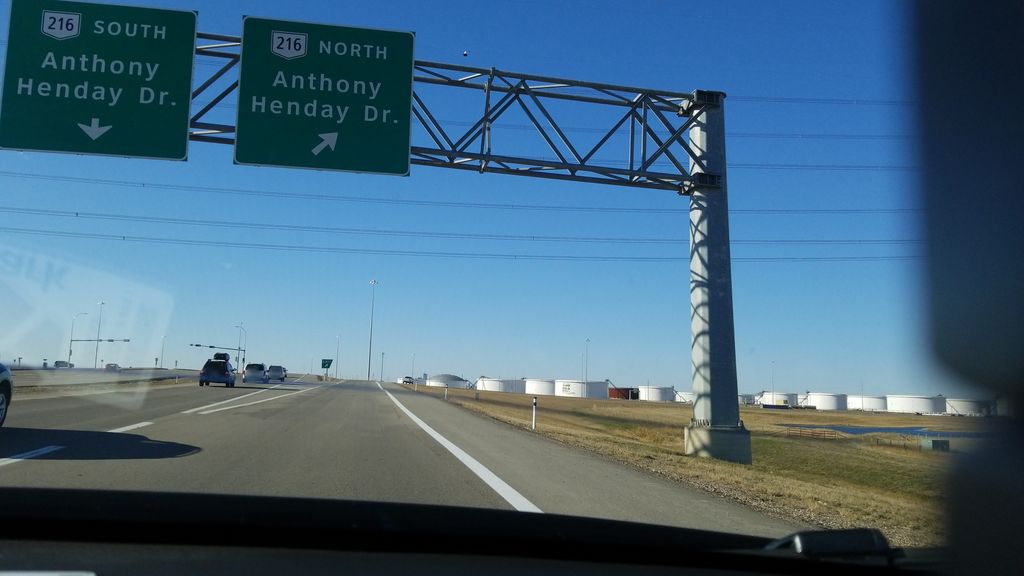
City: edmonton